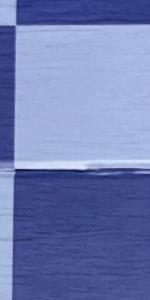
Label: Empty